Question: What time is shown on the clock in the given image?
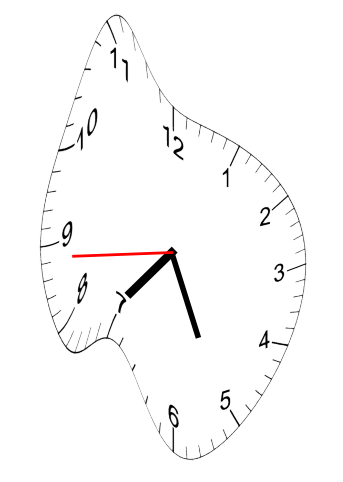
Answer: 07:25:44